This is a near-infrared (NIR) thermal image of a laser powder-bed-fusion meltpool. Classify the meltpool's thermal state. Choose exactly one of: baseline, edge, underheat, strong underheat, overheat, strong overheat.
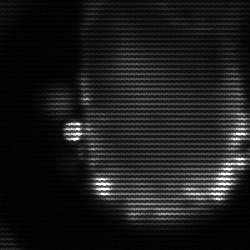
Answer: baseline